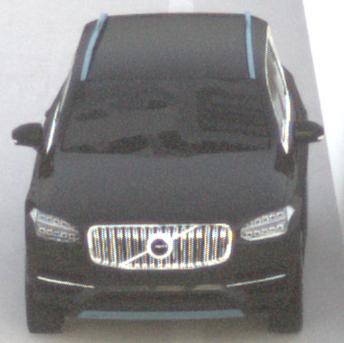
Make: Volvo
Model: XC90 B5
Detailed model: XC90 (L)
Model produced from: 2019/08
Model produced until: 2020/04
Doors: 5
Color: black
Road condition: dry road
Daytime: sunrise or sunset
Contrast: low contrast